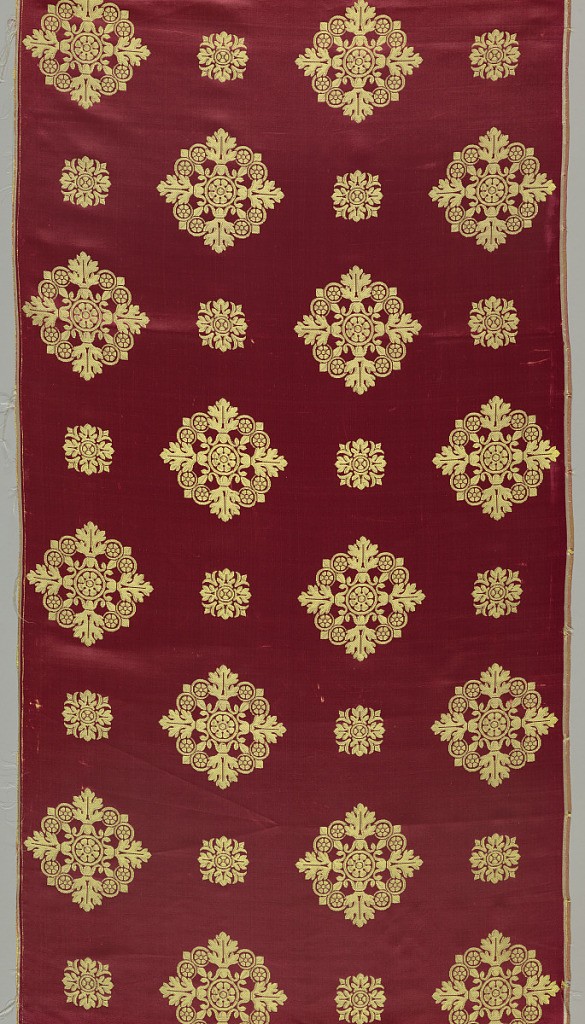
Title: Textile
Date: early–mid-19th century
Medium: silk Technique: 7&1 harness satin with continuous supplementary weaft and supplementary warp.
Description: Bright deep red with bright yellow rosettes in two sizes .